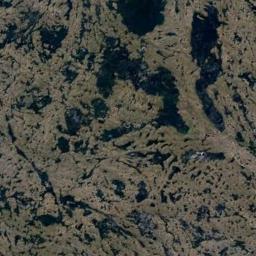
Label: wetland